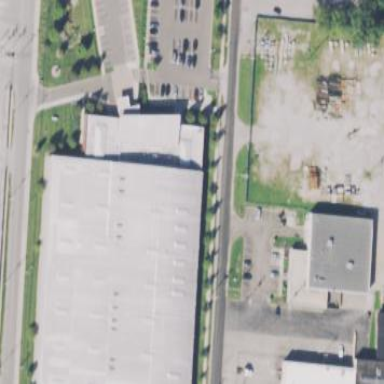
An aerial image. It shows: Commercial building.